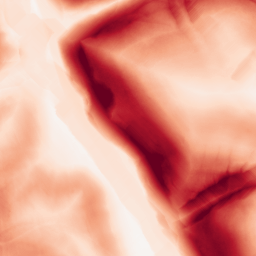
Category: morphological
Decomposition family: morphological_gradient
Decomposition parameters: size: 15
shape: diamond
Upsampling method: bspline
Upsampling parameters: scale: 4
Upsampling scale: 4